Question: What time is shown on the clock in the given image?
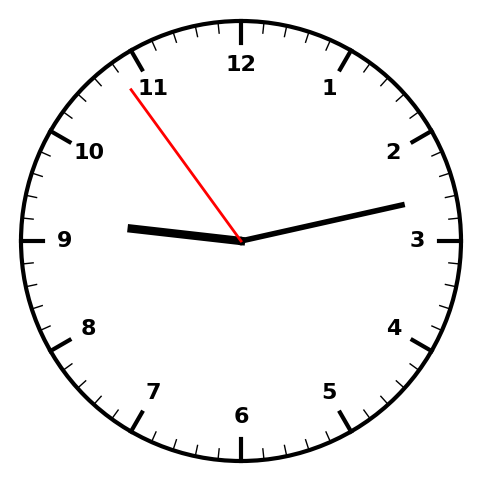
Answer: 09:12:54